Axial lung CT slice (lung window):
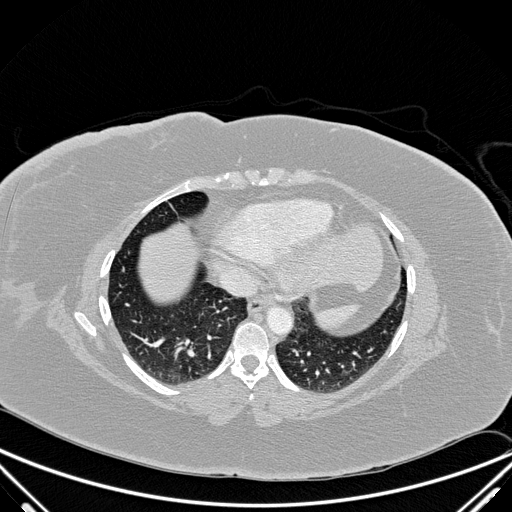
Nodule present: no